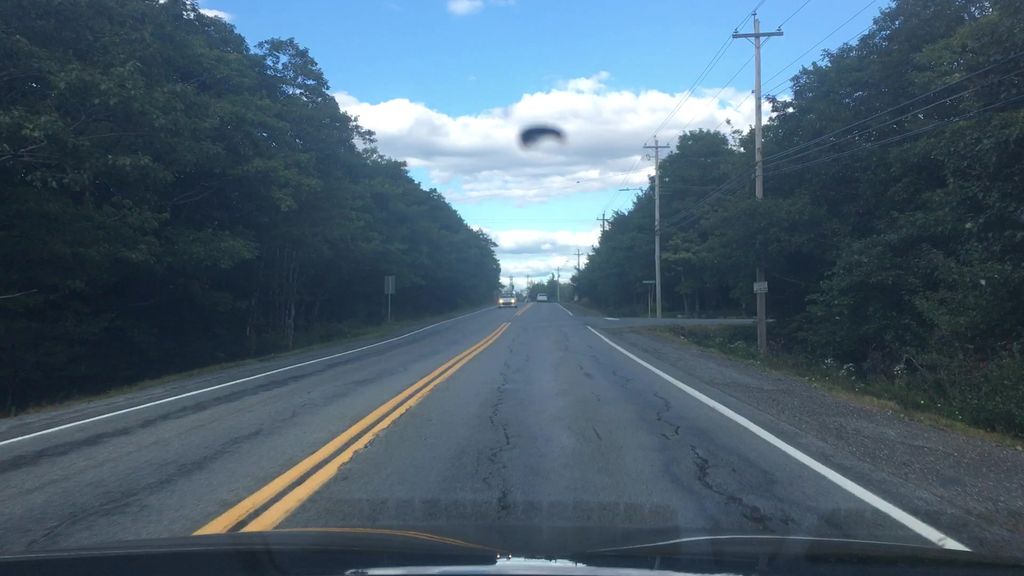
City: halifax